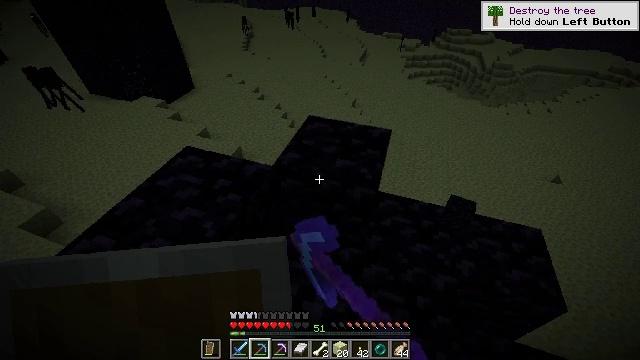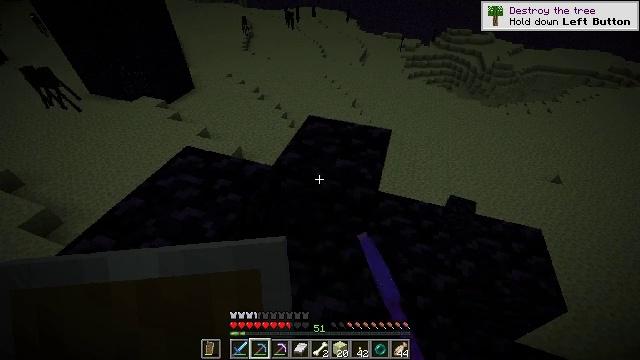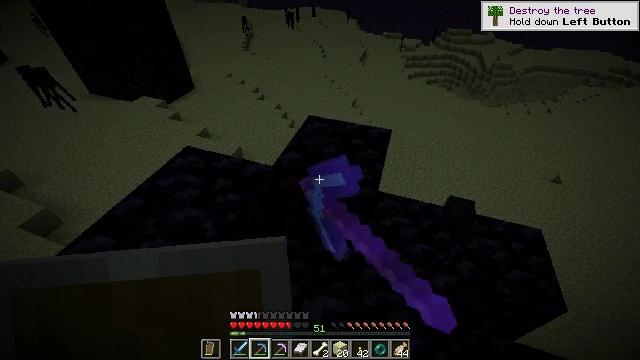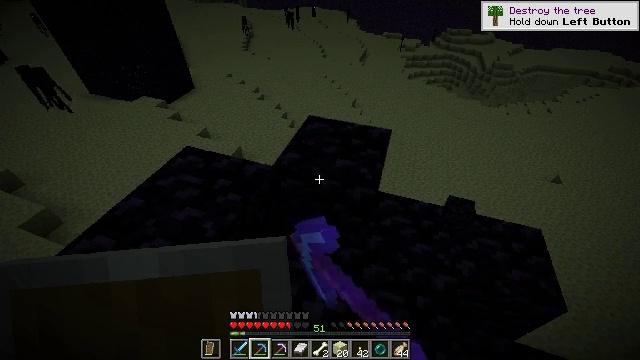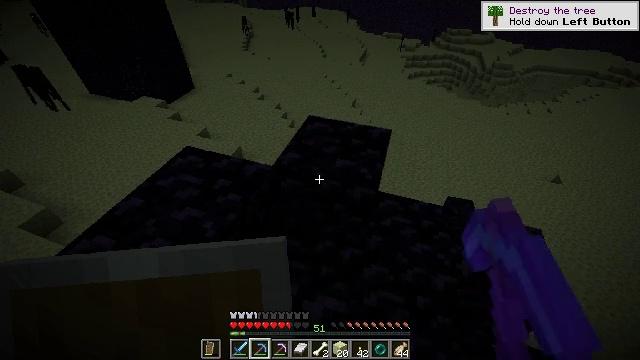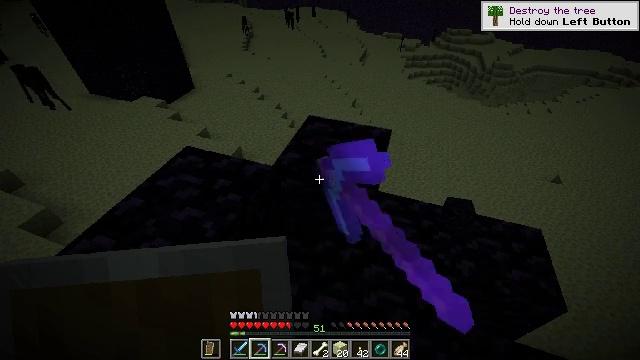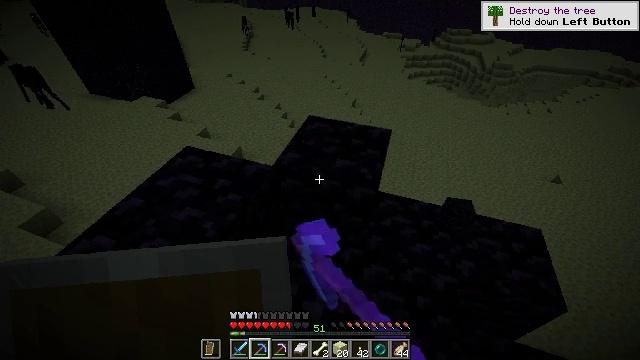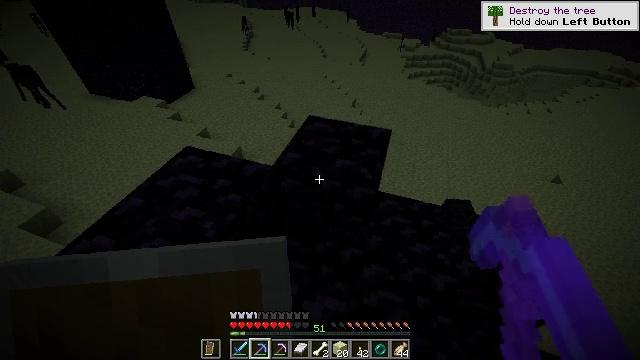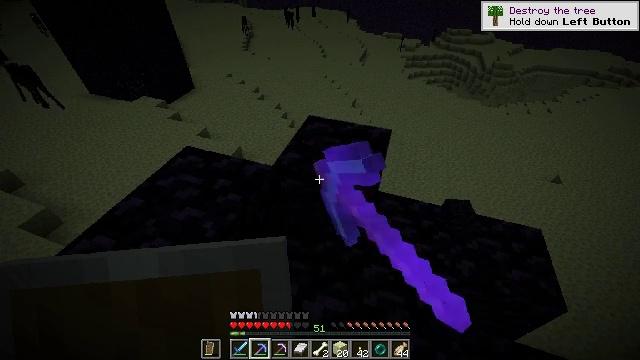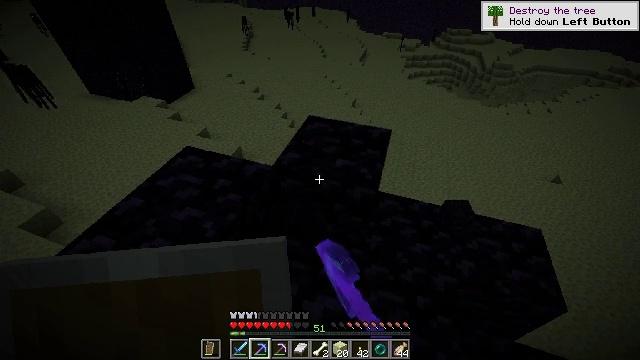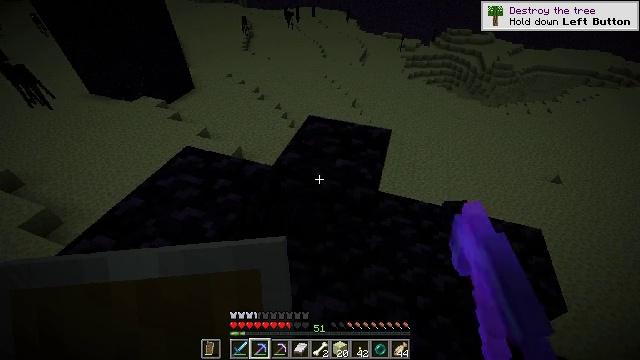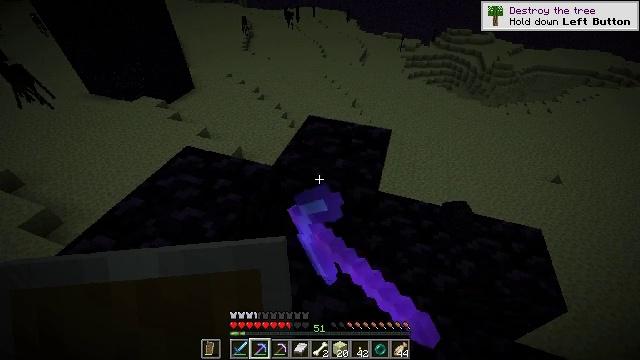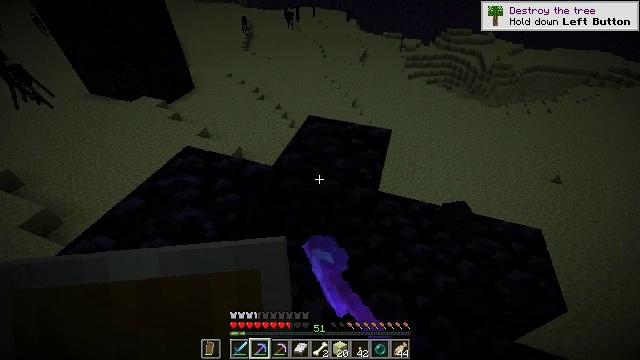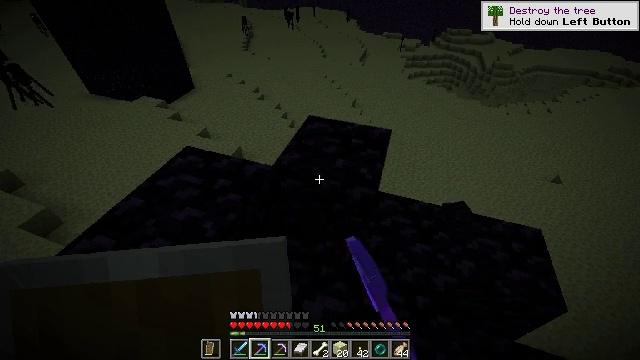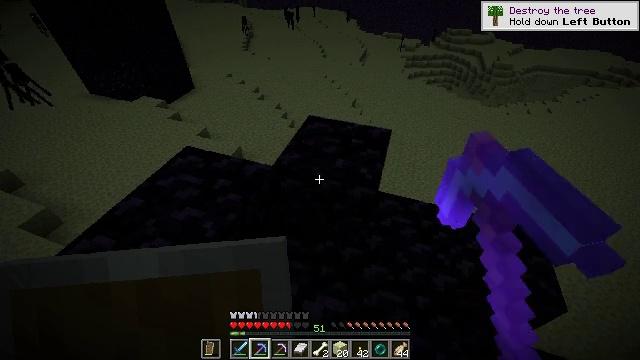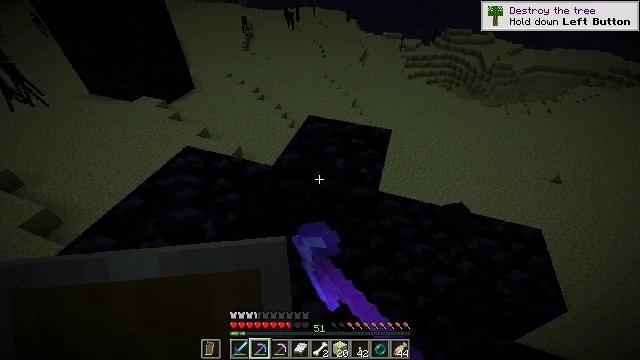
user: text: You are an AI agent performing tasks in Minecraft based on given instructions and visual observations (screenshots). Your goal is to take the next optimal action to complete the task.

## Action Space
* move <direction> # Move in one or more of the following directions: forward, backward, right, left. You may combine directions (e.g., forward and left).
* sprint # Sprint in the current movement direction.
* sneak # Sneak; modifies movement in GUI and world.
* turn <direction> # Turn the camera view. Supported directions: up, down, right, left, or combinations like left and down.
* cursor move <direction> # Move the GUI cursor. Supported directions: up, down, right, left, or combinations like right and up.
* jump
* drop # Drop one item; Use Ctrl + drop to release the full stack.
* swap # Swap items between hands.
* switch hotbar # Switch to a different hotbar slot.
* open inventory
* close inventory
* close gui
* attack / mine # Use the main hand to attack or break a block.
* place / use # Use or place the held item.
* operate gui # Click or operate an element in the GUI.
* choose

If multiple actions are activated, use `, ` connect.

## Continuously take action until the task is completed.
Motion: motion action
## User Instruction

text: Break the obsidian using a diamond or netherite pickaxe.
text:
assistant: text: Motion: attack / mine
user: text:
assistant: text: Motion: attack / mine
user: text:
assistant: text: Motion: attack / mine
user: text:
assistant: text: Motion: attack / mine
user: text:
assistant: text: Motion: attack / mine
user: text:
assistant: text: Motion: attack / mine
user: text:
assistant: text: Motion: attack / mine
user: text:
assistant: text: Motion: attack / mine
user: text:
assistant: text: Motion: attack / mine
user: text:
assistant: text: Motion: attack / mine
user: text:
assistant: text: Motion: attack / mine
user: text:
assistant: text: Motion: attack / mine
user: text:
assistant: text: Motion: attack / mine
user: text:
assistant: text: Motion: attack / mine
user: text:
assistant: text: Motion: attack / mine
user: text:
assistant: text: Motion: attack / mine
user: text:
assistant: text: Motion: attack / mine
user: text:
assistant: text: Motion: attack / mine
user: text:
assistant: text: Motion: attack / mine
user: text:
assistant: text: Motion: attack / mine
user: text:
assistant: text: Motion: turn left, attack / mine
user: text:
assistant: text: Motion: attack / mine
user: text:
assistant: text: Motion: turn left, attack / mine
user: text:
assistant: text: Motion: turn left, attack / mine
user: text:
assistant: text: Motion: turn left, attack / mine
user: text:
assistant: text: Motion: turn left and down, attack / mine
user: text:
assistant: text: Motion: turn left and down, attack / mine
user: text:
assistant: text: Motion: turn left and down, attack / mine
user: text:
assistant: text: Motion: attack / mine
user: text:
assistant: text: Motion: attack / mine